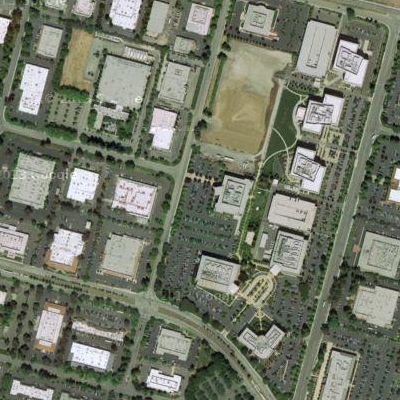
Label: Industry